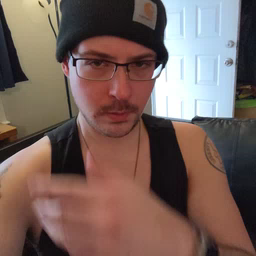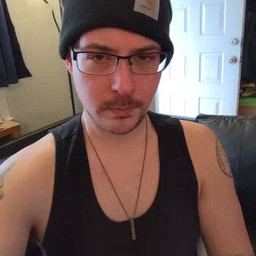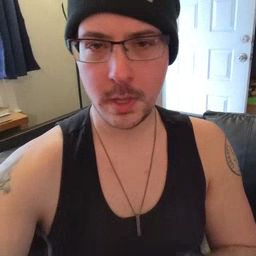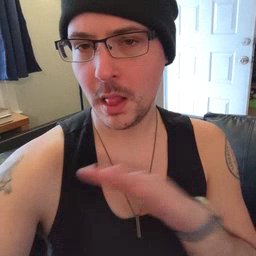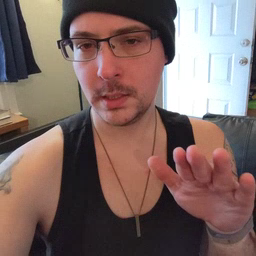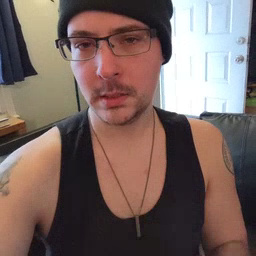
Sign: clean